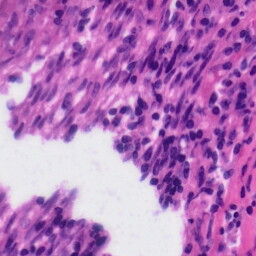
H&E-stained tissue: Tonsil